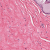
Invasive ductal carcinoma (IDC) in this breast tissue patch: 0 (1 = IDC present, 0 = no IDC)